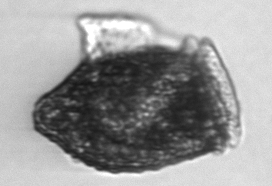
Label: Dinophysis_norvegica